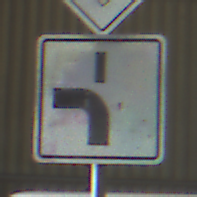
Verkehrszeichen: VerlaufVorfahrtsstrasse5
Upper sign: Vorfahrtsstrasse
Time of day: Midday
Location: Indoor (Urban)
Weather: NotSpecified
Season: NotSpecified
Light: Natural